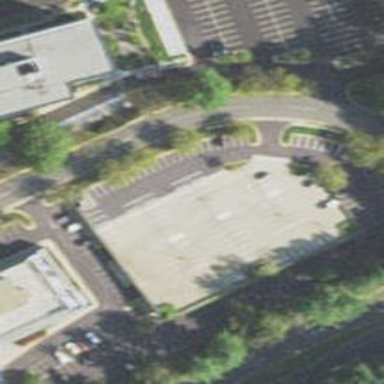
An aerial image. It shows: Multi-storey parking building.